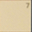
Piece: xx